Question: I'm trying to make a grid layout with images inside, The images aren't always the same size, Some of them seem to make the layout of the grid slightly smaller and i can't figure out a way to get them all the same size.
Here's the HTML.
'''
<div class="col-xs-12">
<div class="row">
<h2>Handheld Consoles</h2>
<div class="col-xs-6 col-sm-6 col-md-4 col-lg-4">
<a href="#">
<div class="tile purple text-center">
<h3 class="title">Nintendo 3DS</h3>
<div class="col-xs-12"><img class="img-responsive" style="max-height:128px; max-width:128px" src="../images/3ds.png" /></div>
</div>
</a>
</div>
<div class="col-xs-6 col-sm-6 col-md-4 col-lg-4">
<a href="#">
<div class="tile red text-center">
<h3 class="title">Nintendo GBA</h3>
<div class="col-xs-12"><img class="img-responsive" style="max-height:128px; max-width:128px" src="../images/gba.png" /></div>
</div>
</a>
</div>
<div class="col-xs-6 col-sm-6 col-md-4 col-lg-4">
<a href="#">
<div class="tile orange text-center">
<h3 class="title">Nintendo 64</h3>
<div class="col-xs-12"><img class="img-responsive" style="max-height:128px; max-width:128px" src="../images/n64.png" /></div>
</div>
</a>
</div>
<div class="col-xs-6 col-sm-6 col-md-4 col-lg-4">
<a href="#">
<div class="tile green text-center">
<h3 class="title">Sony PSP</h3>
<div class="col-xs-12"><img class="img-responsive" style="max-height:128px; max-width:128px" src="../images/psp.png" /></div>
</div>
</a>
</div>
</div>
</div>
'''
And the CSS.
'''
.tile {
width:100%;
display: inline-block;
box-sizing: border-box;
background: #fff;
padding: 15px;
margin-bottom: 20px;
color:#fff;
}
.title {
margin-top: 0px;
text-align:center;
}
.purple {
background: #5133AB;
}
.purple:hover {
background: #3e2784;
}
'''

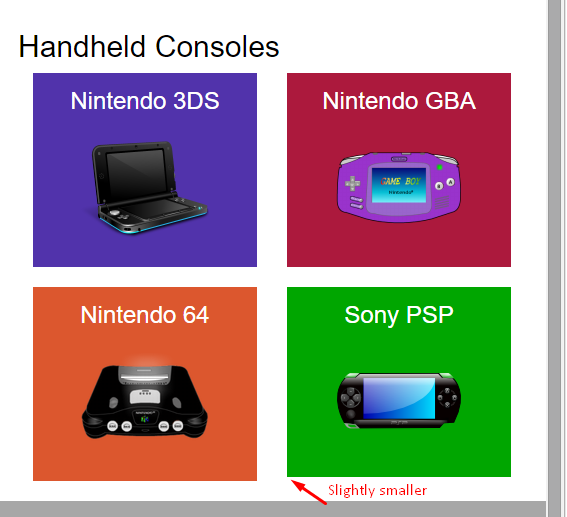
Answer: i believe if you just set the 'height' of class '.tile', it should work
'''
.tile {
width:100%;
display: inline-block;
box-sizing: border-box;
background: #fff;
padding: 15px;
margin-bottom: 20px;
color:#fff;
height: 200px; // or whatever height you want all the tiles to be
}
'''